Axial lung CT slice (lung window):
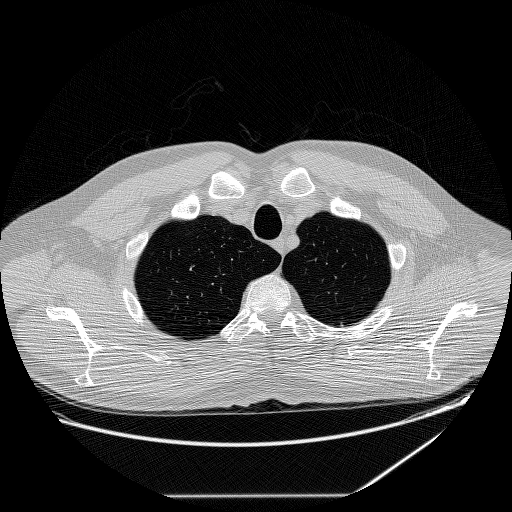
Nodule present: no